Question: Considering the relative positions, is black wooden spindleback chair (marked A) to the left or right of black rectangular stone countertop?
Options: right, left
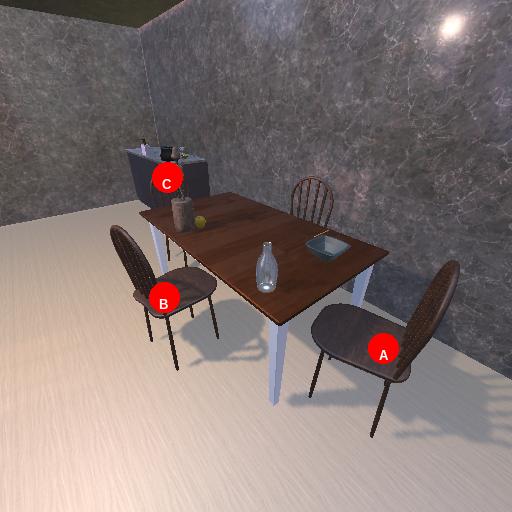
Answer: right